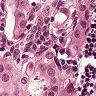
Metastatic tissue present: yes